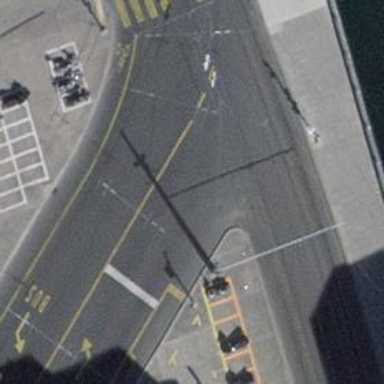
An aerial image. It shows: Service road on asphalt bridge with designated cycle lane. Trolley wires are present indicating trolley usage.